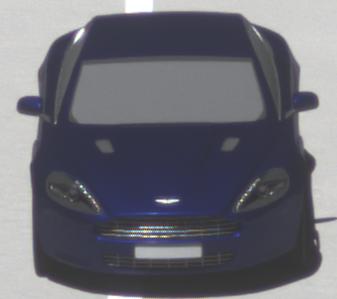
Make: Aston Martin
Model: Rapide
Detailed model: Rapide
Model produced from: 2010/03
Model produced until: 2013/07
Doors: 5
Color: blue
Road condition: dry road
Daytime: midday
Contrast: high contrast